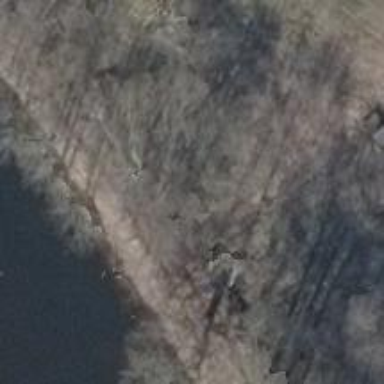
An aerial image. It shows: Embankment along path.